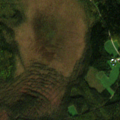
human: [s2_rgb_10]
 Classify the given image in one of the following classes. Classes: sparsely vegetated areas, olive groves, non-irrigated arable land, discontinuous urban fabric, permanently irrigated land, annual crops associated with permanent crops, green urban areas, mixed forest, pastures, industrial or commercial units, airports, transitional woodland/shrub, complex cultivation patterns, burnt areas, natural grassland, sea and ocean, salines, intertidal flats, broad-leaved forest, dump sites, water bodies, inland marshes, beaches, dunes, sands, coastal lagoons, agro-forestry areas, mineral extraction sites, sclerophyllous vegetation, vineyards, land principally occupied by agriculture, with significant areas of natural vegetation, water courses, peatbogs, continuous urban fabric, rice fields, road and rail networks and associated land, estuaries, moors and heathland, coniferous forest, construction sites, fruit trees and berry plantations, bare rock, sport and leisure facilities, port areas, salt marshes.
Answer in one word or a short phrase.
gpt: coniferous forest, mixed forest, peatbogs